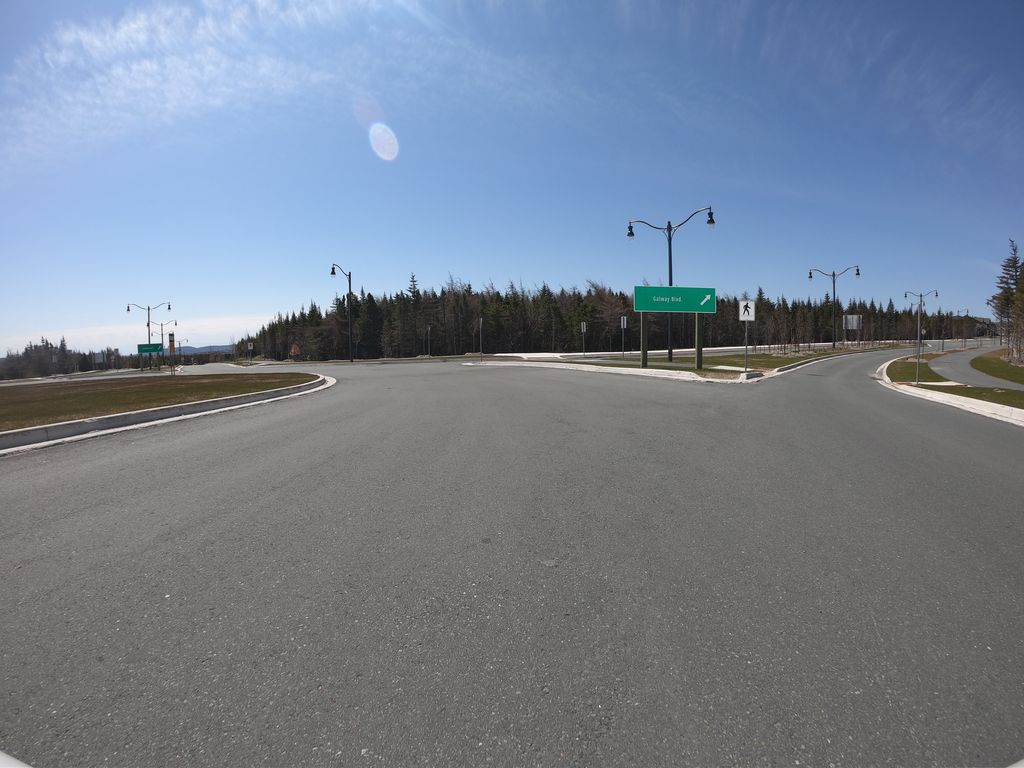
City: st_johns